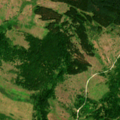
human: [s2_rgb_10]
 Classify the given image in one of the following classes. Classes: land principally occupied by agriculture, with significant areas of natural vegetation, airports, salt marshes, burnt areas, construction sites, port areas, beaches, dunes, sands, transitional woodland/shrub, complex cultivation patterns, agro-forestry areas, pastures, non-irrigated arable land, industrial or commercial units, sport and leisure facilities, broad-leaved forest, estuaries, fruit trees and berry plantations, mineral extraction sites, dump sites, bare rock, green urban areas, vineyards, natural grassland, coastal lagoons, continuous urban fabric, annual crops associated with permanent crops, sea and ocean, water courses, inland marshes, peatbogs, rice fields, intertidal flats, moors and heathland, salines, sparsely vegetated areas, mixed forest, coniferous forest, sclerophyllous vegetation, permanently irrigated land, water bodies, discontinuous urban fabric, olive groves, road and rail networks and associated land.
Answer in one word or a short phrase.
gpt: non-irrigated arable land, pastures, complex cultivation patterns, coniferous forest, natural grassland, transitional woodland/shrub